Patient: sex M, age 57
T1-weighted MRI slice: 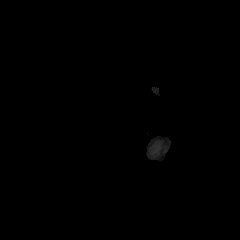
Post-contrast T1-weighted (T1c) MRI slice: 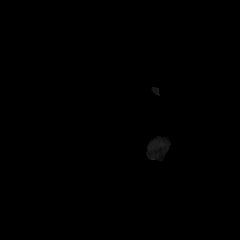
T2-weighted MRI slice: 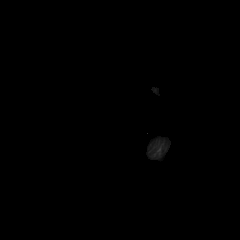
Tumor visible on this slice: no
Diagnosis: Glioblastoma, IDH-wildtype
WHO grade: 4